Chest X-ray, PA view. Patient: 63 years old, sex M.
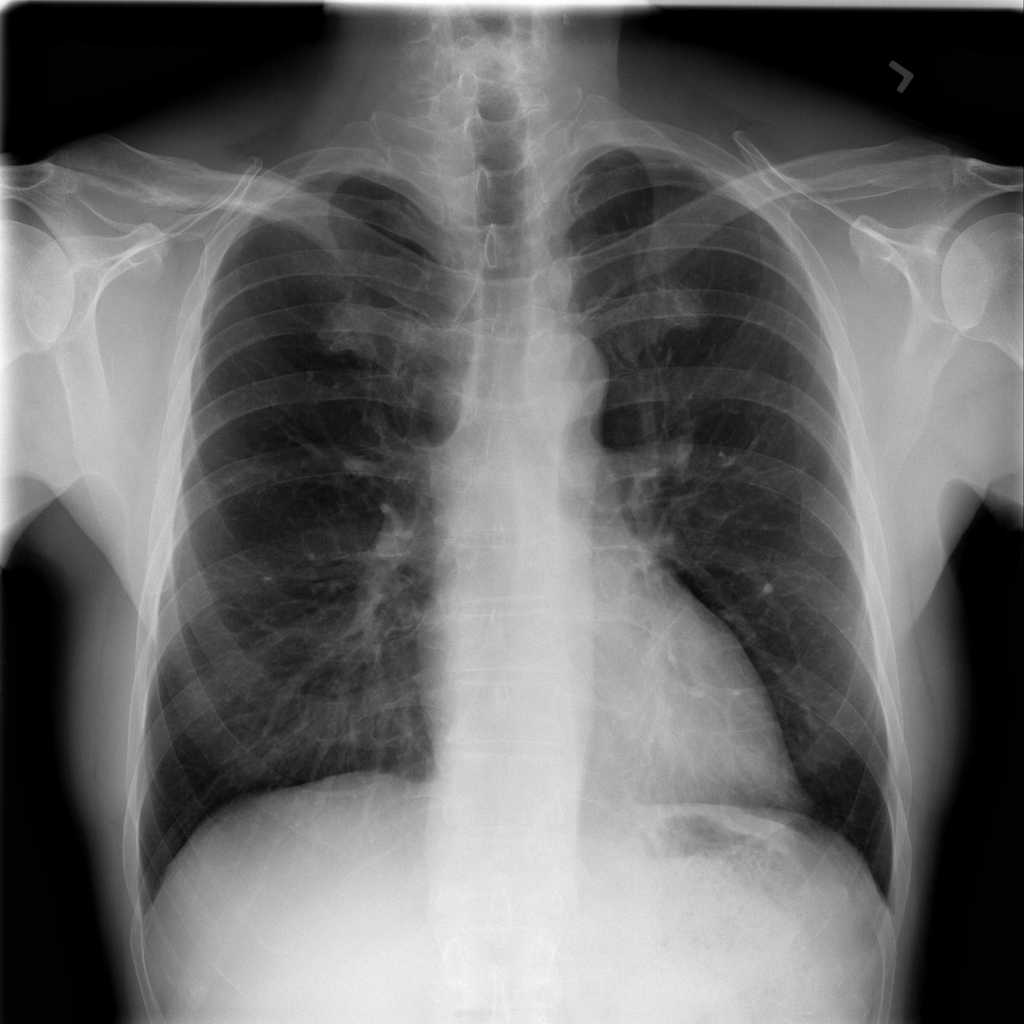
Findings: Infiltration